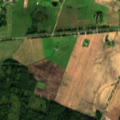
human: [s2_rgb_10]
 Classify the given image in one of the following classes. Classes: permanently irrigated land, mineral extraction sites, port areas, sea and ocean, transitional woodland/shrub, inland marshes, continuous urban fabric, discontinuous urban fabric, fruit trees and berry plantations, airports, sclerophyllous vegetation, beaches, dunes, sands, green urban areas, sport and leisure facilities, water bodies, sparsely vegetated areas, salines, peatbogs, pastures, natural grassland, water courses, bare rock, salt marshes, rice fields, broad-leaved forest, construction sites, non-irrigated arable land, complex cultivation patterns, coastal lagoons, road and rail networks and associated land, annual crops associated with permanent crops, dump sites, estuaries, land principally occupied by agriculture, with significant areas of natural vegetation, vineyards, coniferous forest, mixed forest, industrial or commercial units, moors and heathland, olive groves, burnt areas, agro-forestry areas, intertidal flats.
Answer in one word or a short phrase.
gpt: non-irrigated arable land, complex cultivation patterns, broad-leaved forest